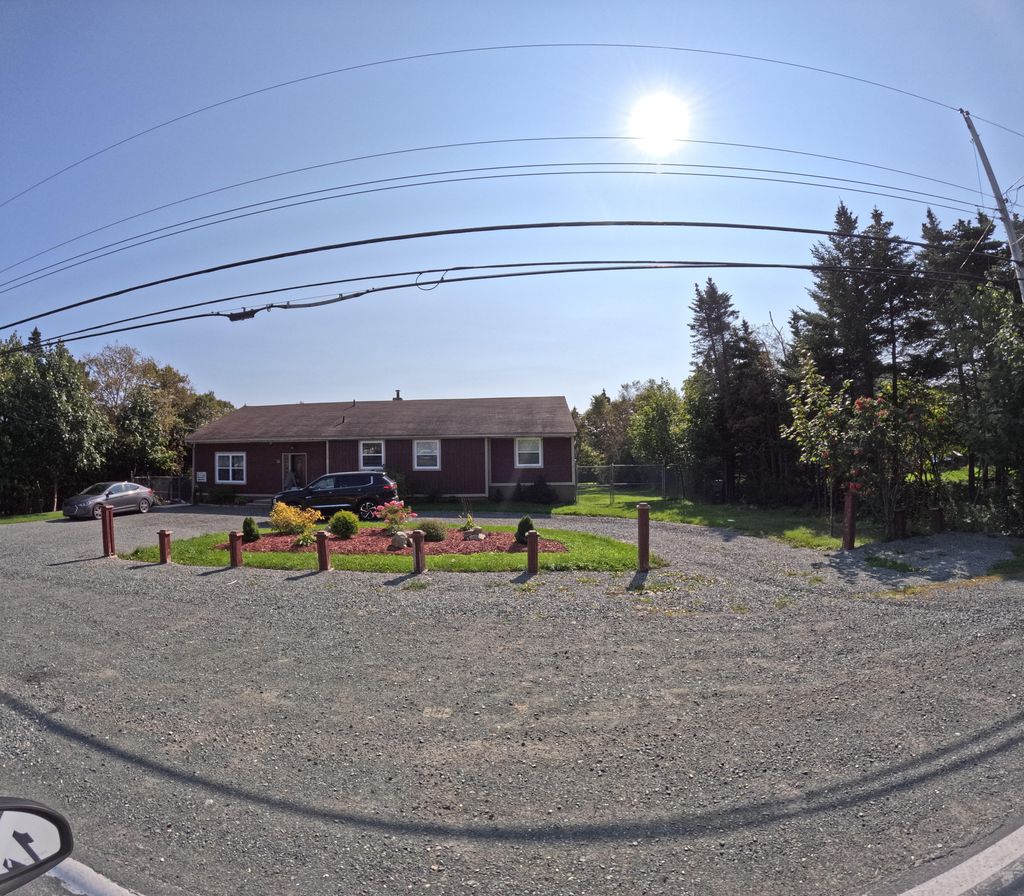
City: st_johns